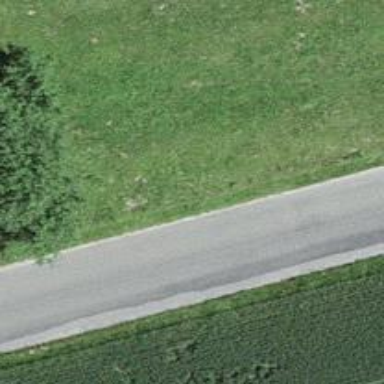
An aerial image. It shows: Tertiary road.